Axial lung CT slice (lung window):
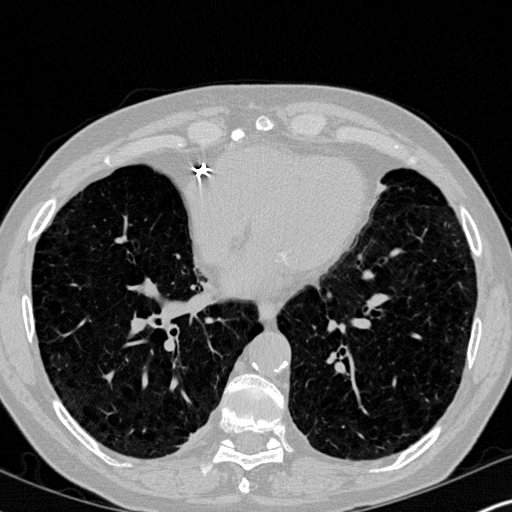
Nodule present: no